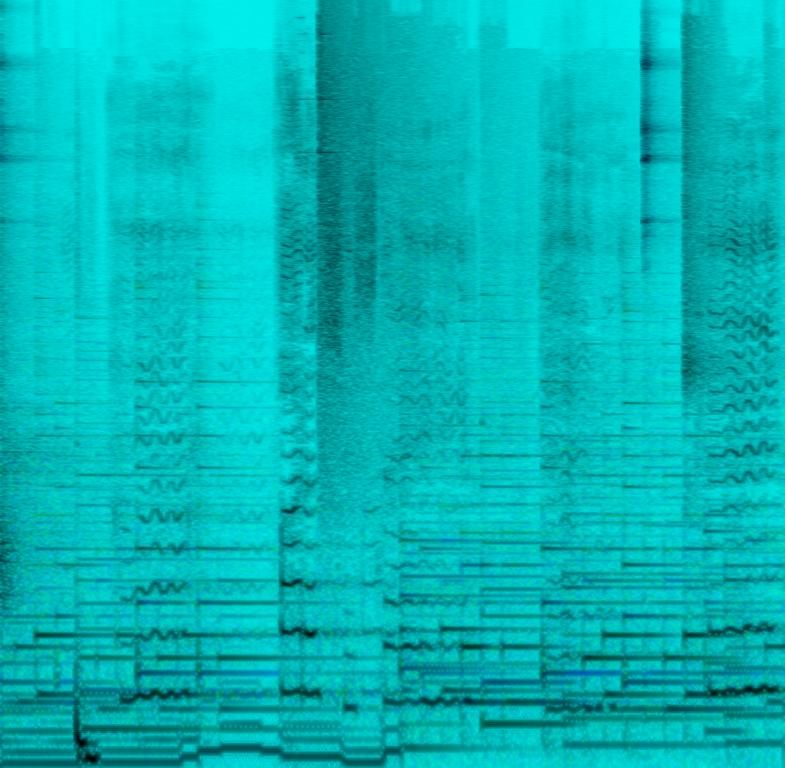
A male vocalist sings this emotional R&B song. The tempo is slow with a melancholic piano accompaniment with drum machine arrangement. The song is an emotional , soulful, pensive, sentimental,melancholic, romantic love song. This song is a Soul/R&B.